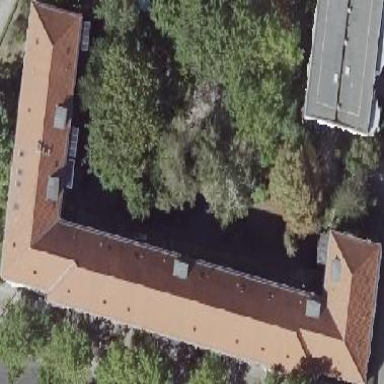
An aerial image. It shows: Apartment building with hipped roof.